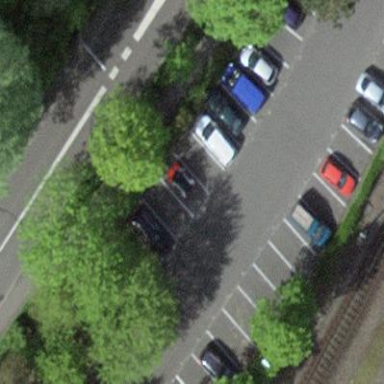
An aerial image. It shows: Parking area with surface.